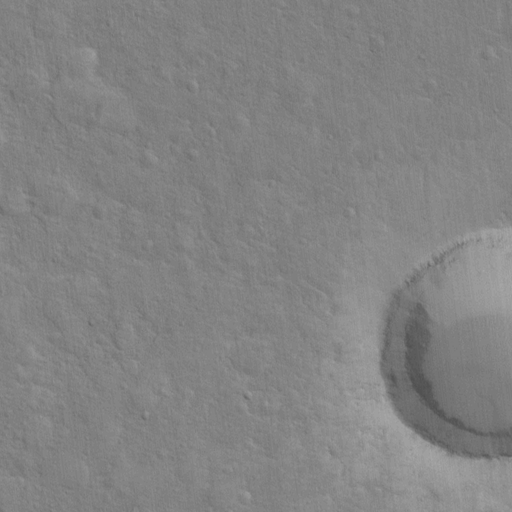
Classes present: Background